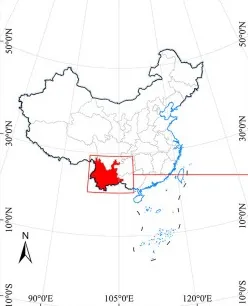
Overview map of the study area. (A) The location of Yunnan Province in China.
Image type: radiology (x_ray)